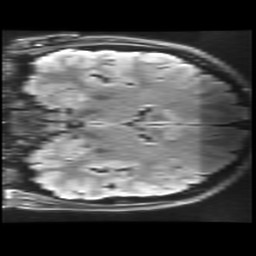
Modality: FLAIR
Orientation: coronal
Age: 25
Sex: female
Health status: healthy
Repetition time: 12 s
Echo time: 0.09782 s